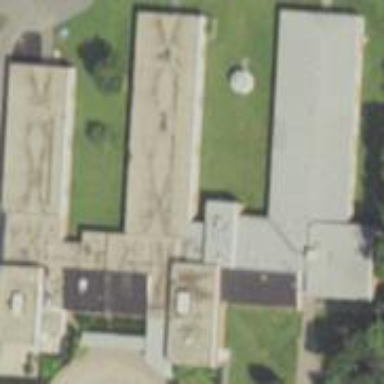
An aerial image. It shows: School building.